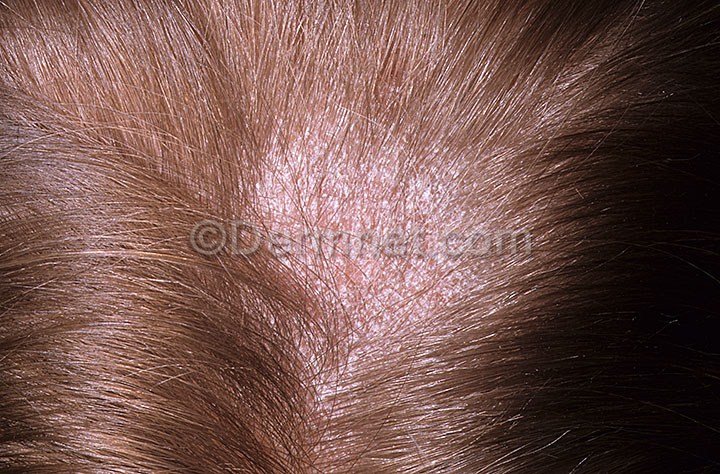
Disease: Tinea Ringworm Candidiasis and other Fungal Infections